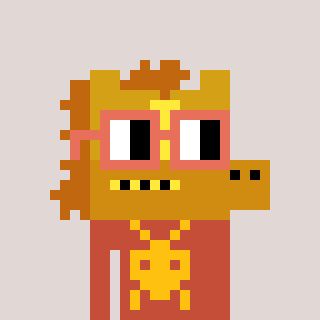
a pixel art character with square orange glasses, a yellow horse-shaped head and a rust-colored body on a warm background